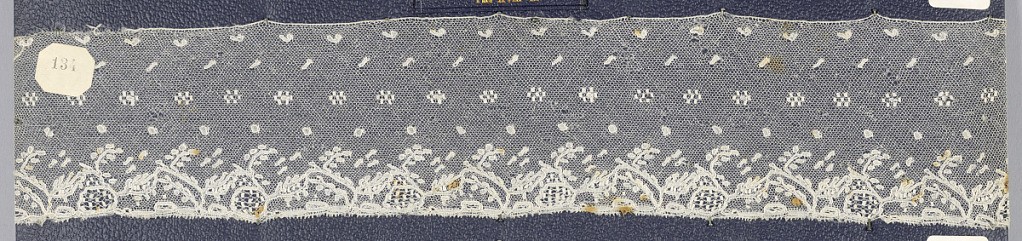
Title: Border
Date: late 18th century
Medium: Technique: bobbin lace
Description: Bobbin lace border, floral borders; late 18th century Point de Lille